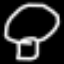
Label: mushroom